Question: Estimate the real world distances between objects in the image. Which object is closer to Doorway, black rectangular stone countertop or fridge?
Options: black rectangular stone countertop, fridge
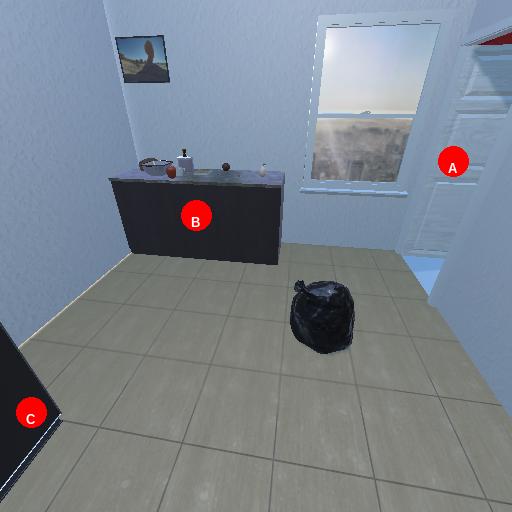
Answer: black rectangular stone countertop